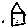
Label: house